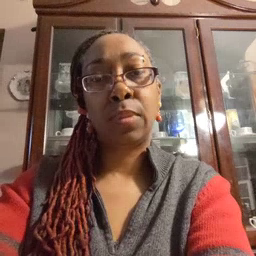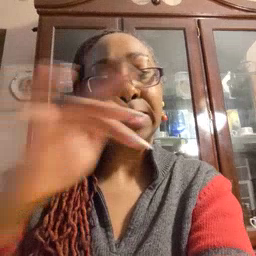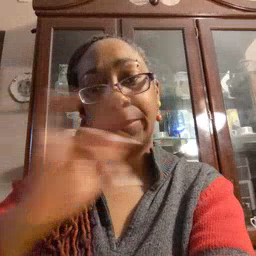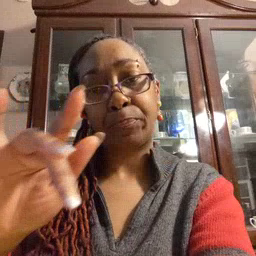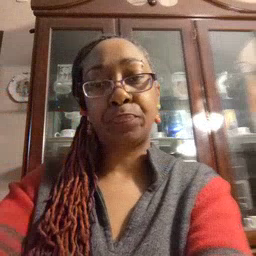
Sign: empty